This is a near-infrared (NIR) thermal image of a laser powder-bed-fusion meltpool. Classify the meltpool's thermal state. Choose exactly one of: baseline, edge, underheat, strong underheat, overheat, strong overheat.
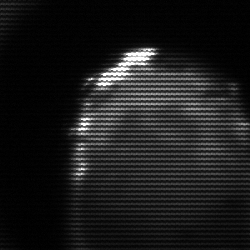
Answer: edge